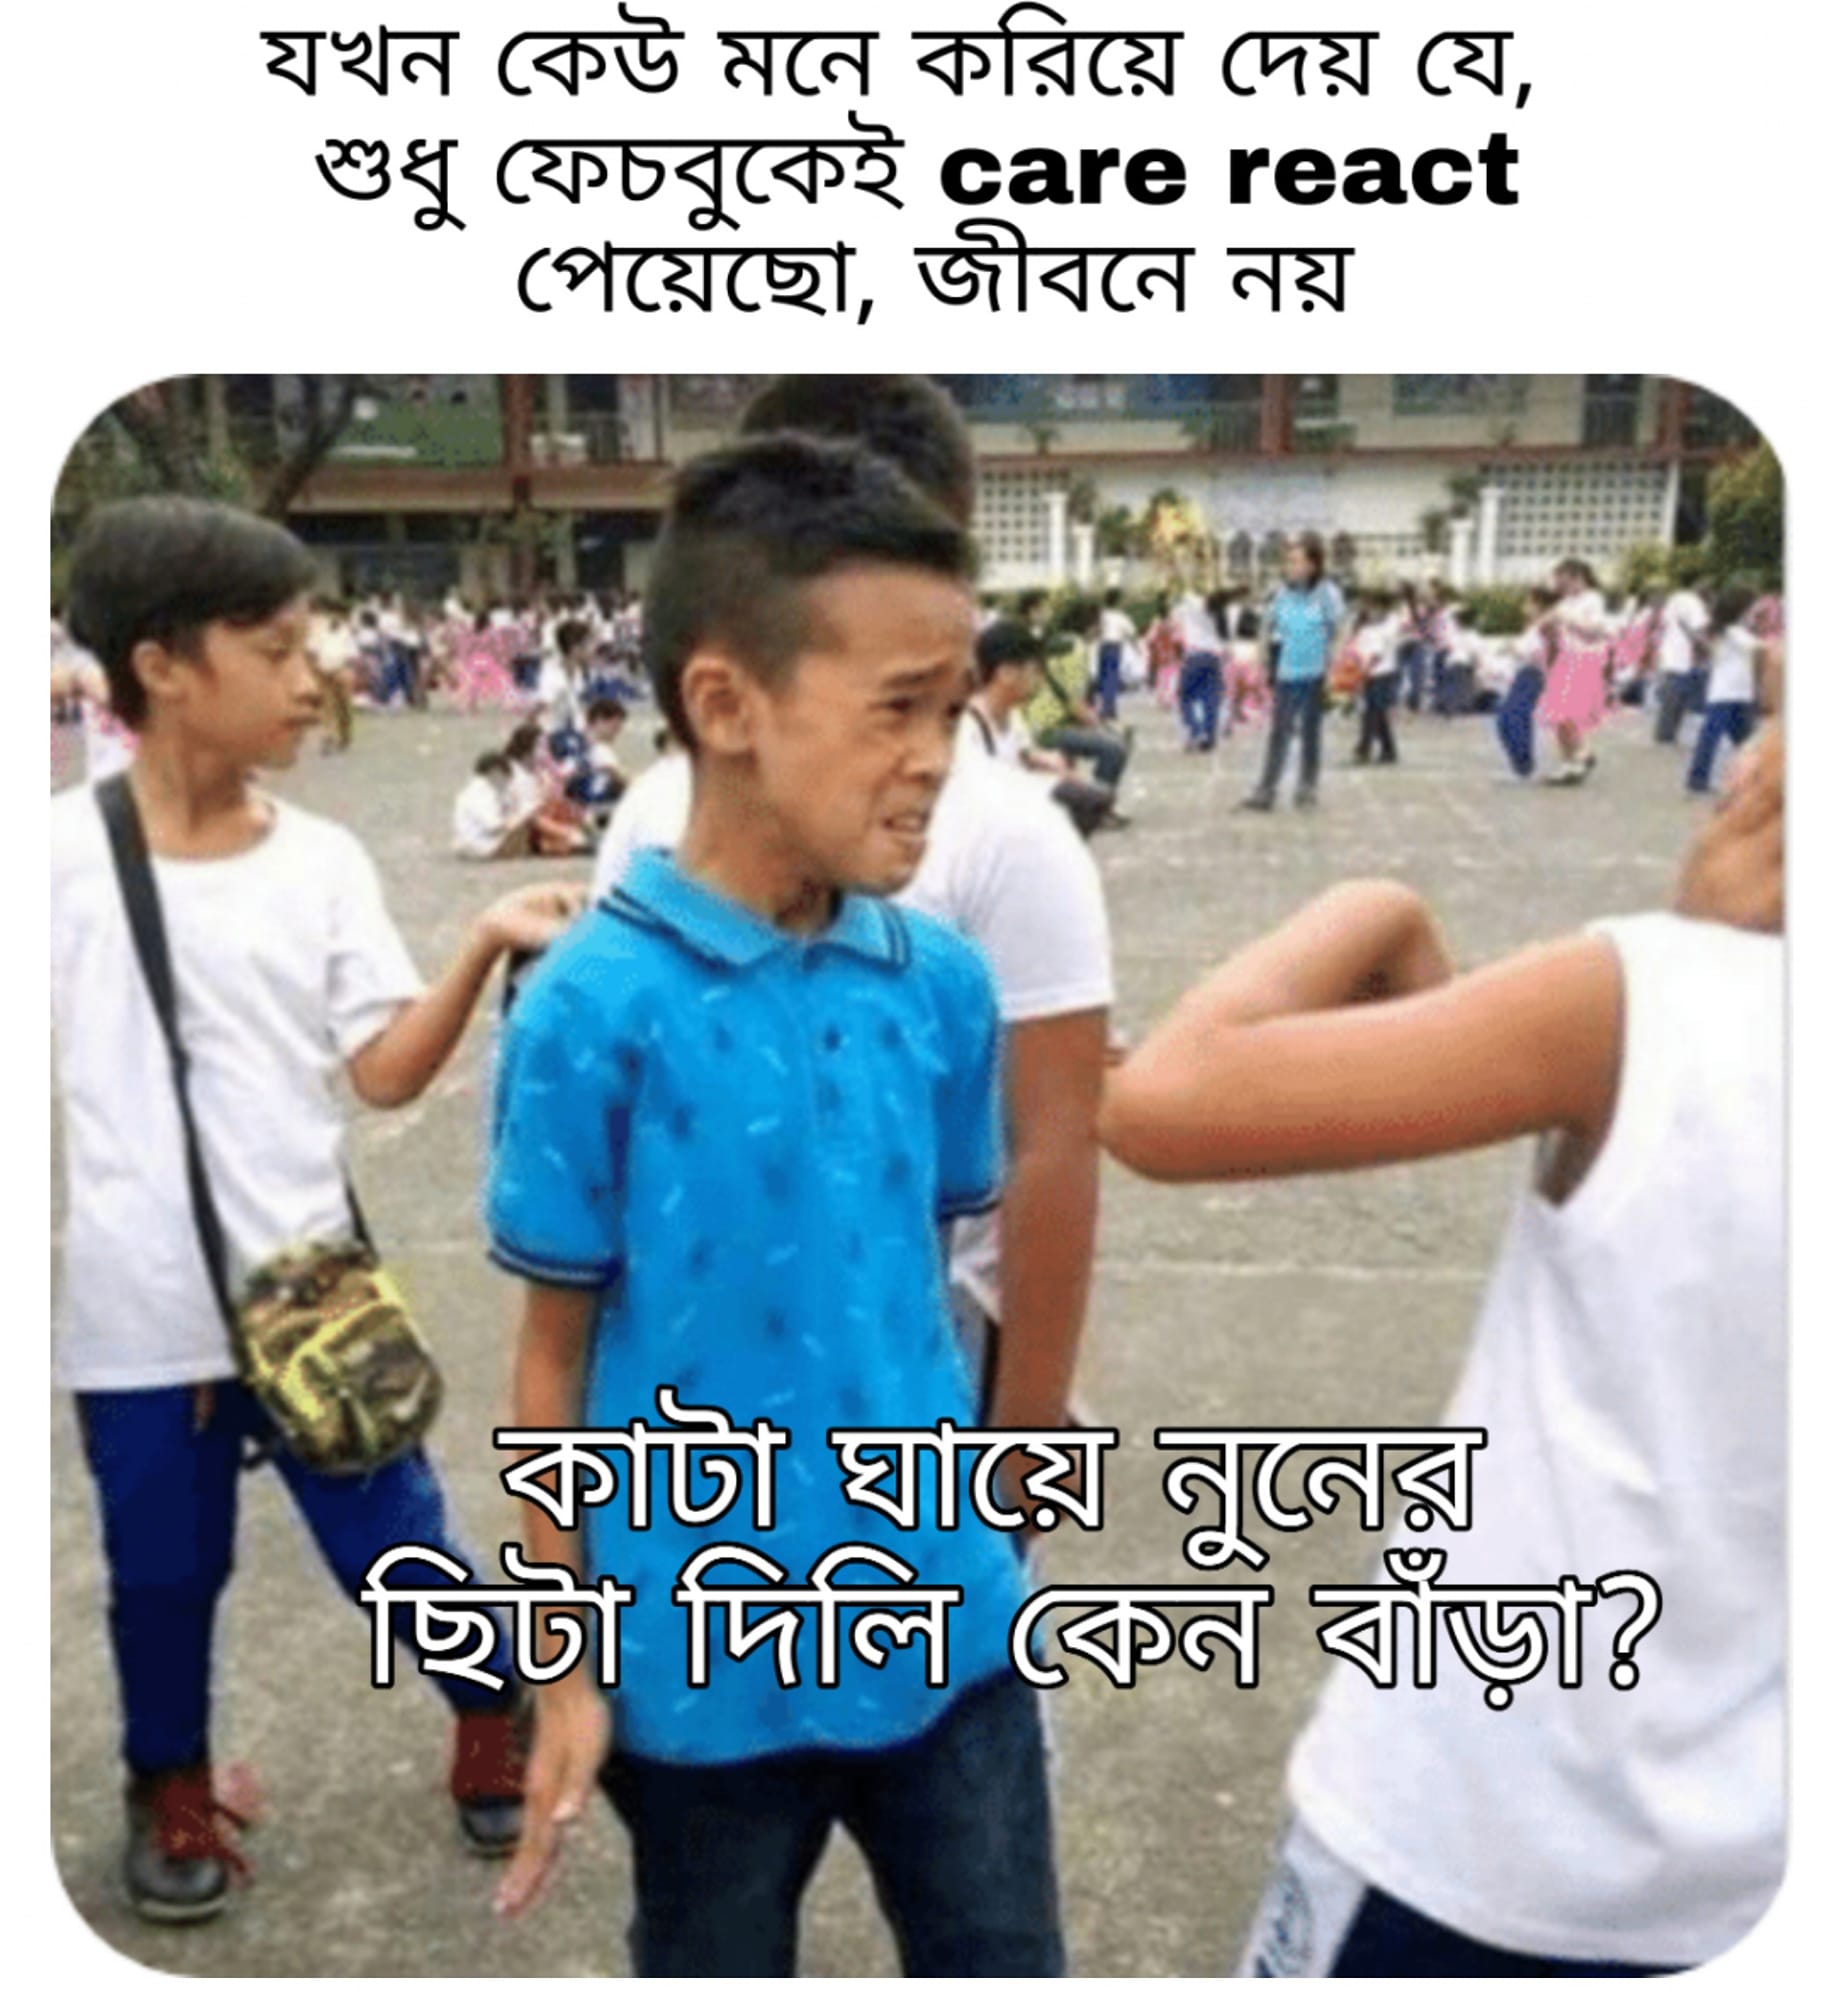
Caption: যখন কেউ মনে করিয়ে দেয় যে , শুধু ফেচবুকেই  Care react পেয়েছো , জীবনে নয়     কাটা ঘায়ে নুনের ছিটা দিলি কেন বাঁড়া ?
Label: non-hate